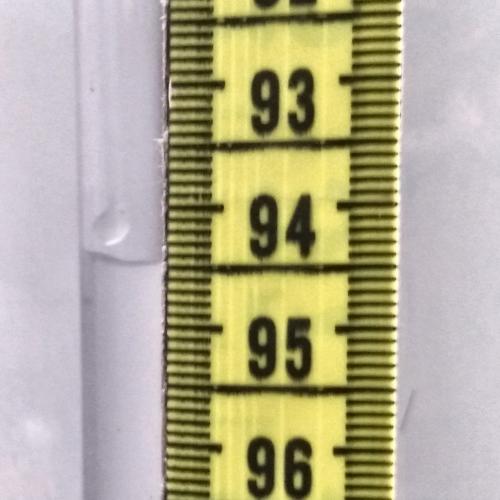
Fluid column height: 94.5 cm